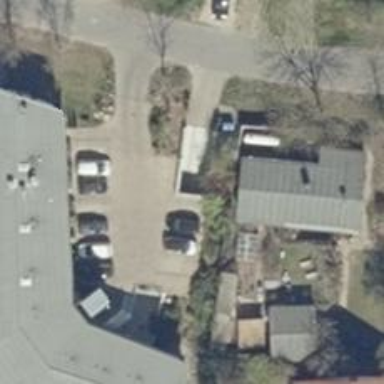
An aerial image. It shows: Parking area.